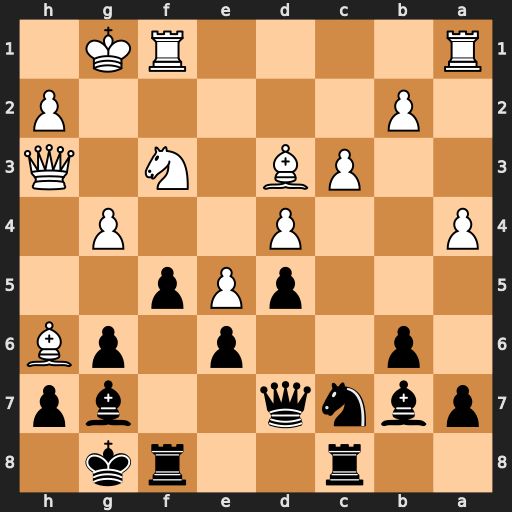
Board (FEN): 2r2rk1/pbnq2bp/1p2p1pB/3pPp2/P2P2P1/2PB1N1Q/1P5P/R4RK1
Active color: b
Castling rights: -
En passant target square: -
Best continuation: fxg4 Qxg4 Bxh6